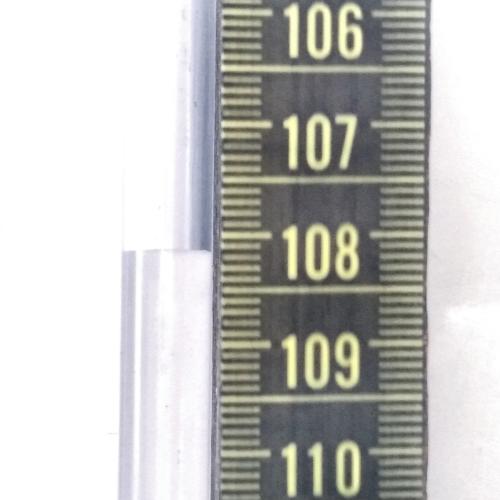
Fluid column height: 108.1 cm